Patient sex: M
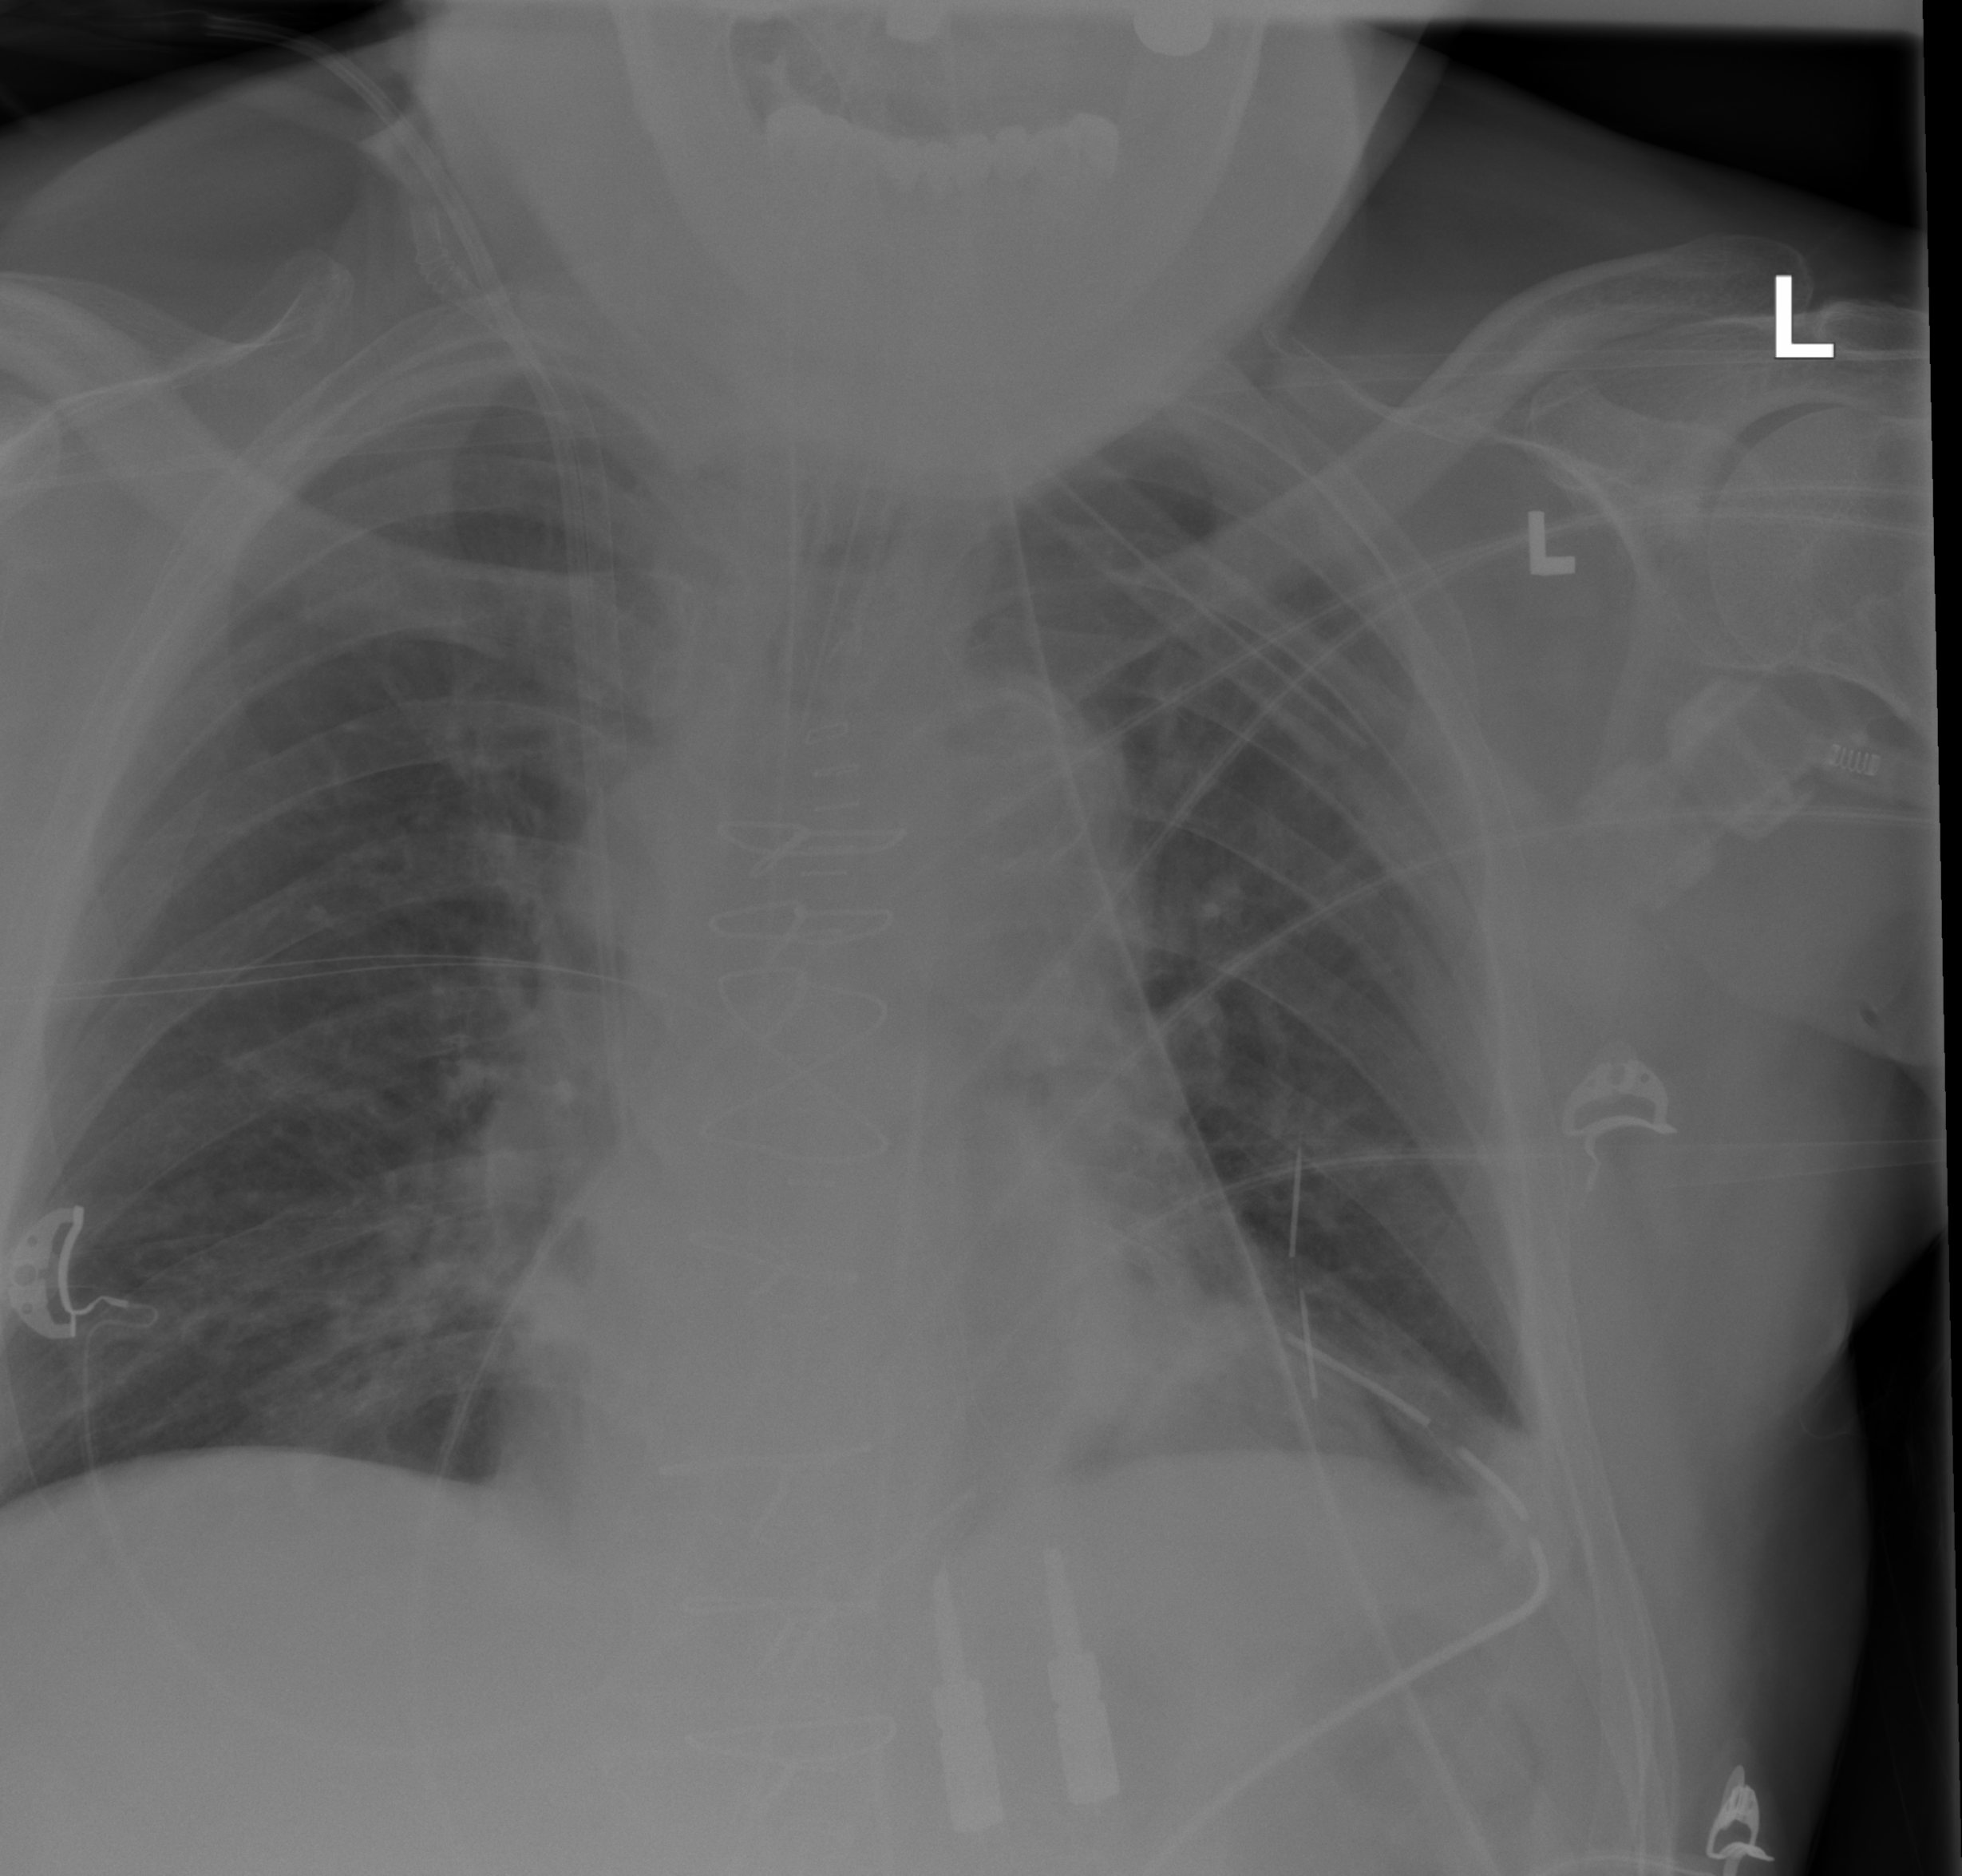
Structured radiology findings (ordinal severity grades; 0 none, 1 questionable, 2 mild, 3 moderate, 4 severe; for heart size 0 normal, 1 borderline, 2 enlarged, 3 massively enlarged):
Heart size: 1
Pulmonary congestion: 0
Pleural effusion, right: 0
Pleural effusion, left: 0
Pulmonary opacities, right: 0
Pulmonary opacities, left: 2
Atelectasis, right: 2
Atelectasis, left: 2